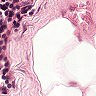
Metastatic tissue present: no